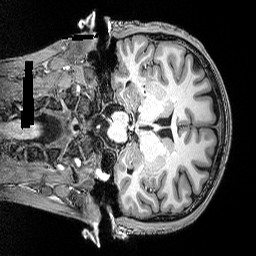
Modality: T1w
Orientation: coronal
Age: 21
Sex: male